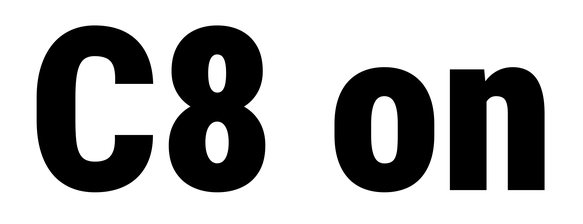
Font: Roboto_Condensed_Black